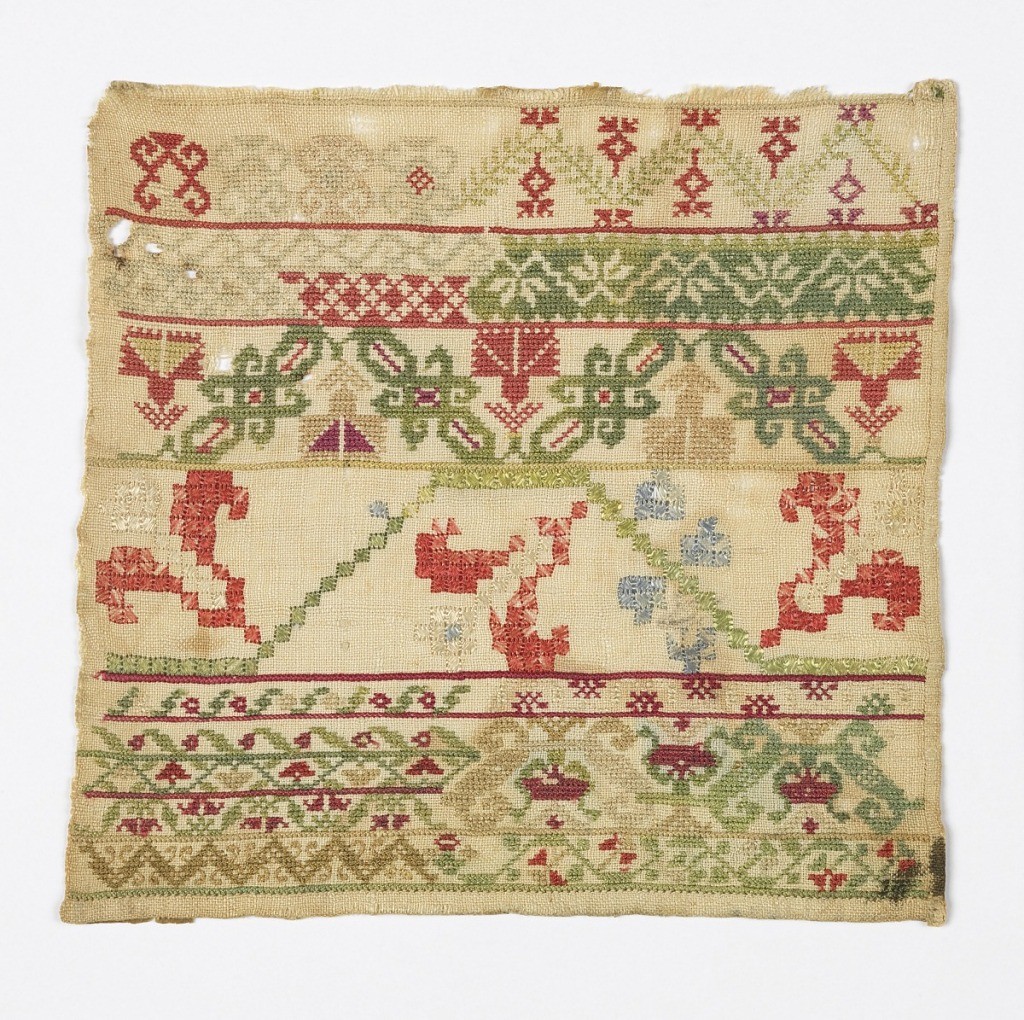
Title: Sampler
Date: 18th–19th century
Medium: silk embroidery on linen foundation Technique: embroidered on plain weave
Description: Seven horizontal bands of varying heights each with a stylized wavy floral vine. Embroidery for pattern only.